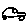
Label: car